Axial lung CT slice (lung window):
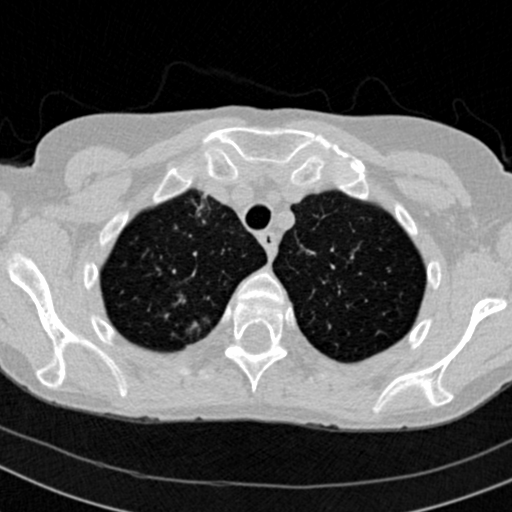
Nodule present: no